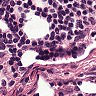
Metastatic tissue present: no